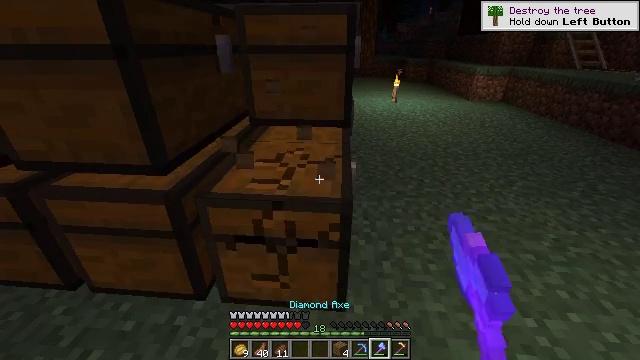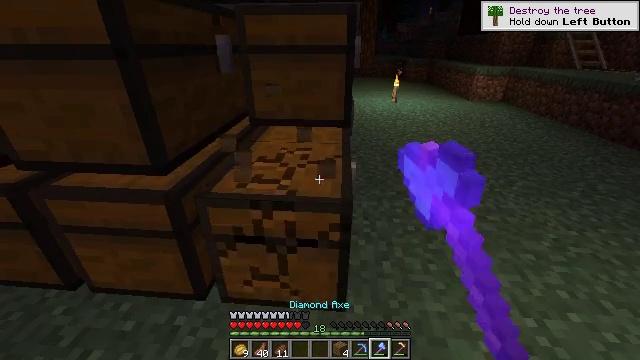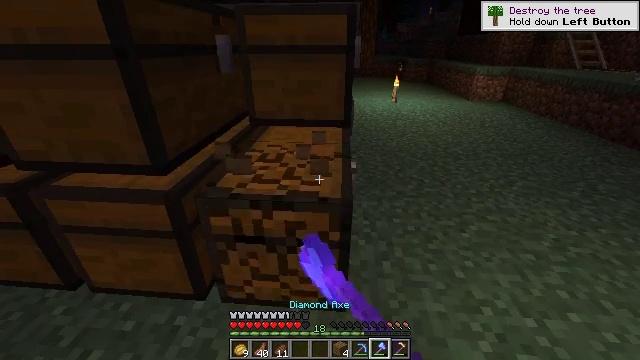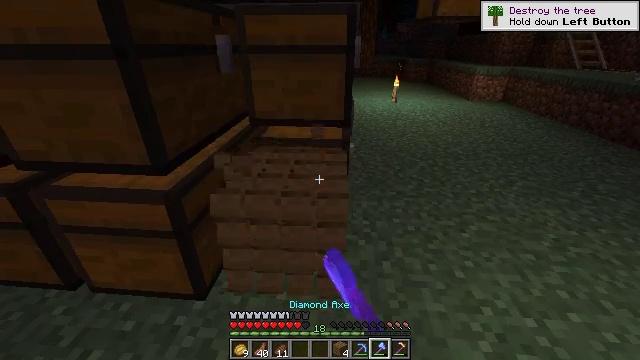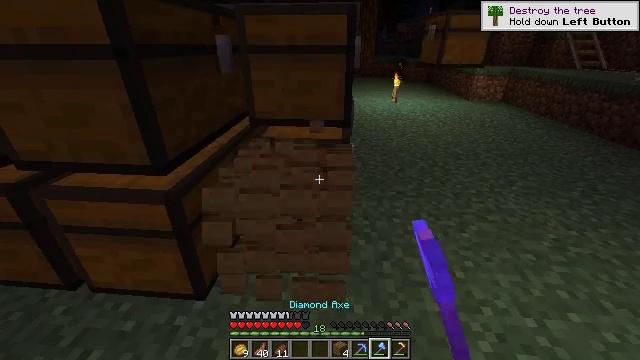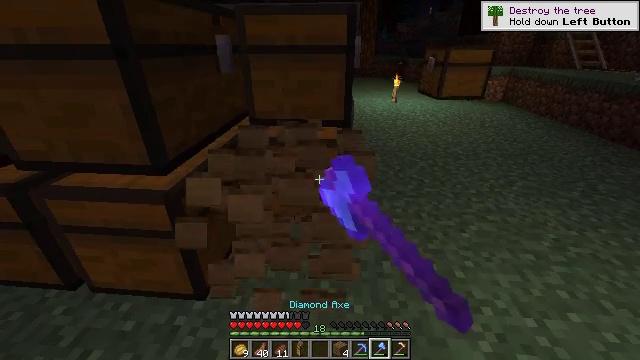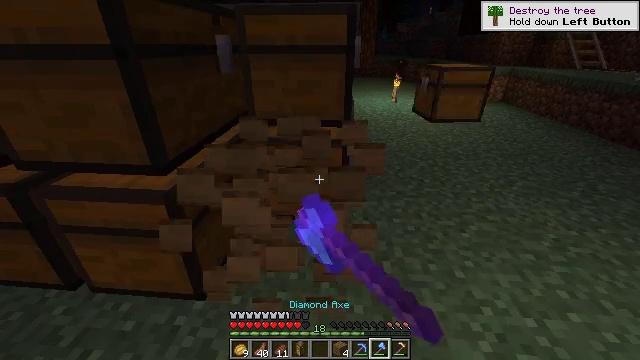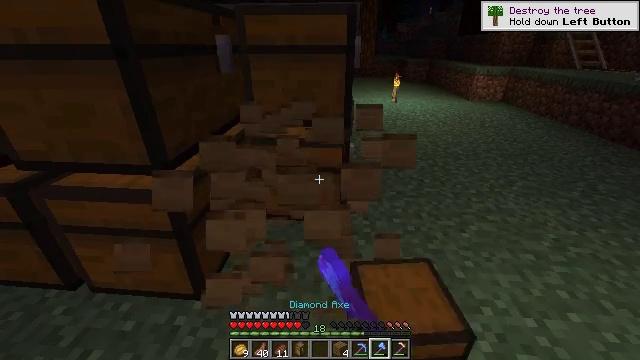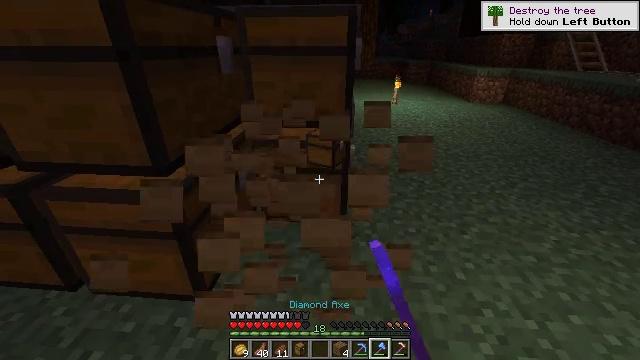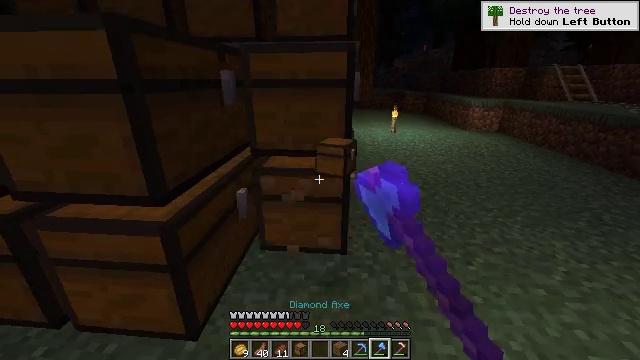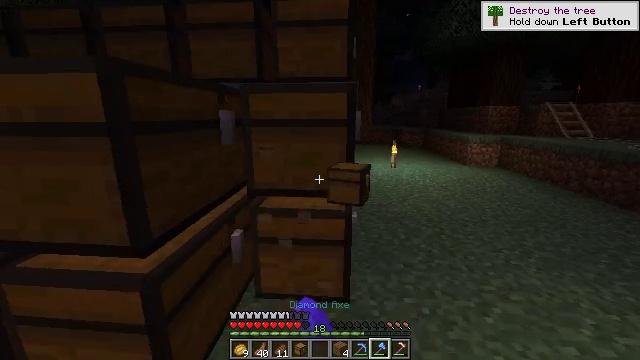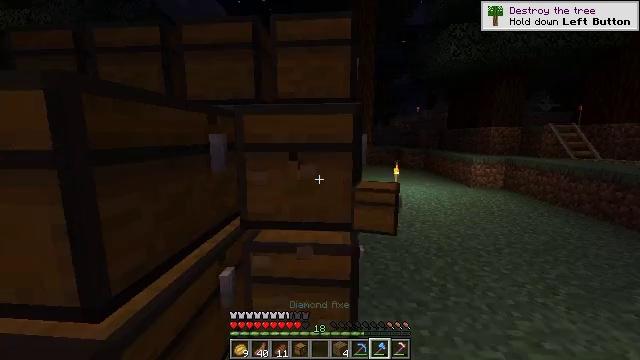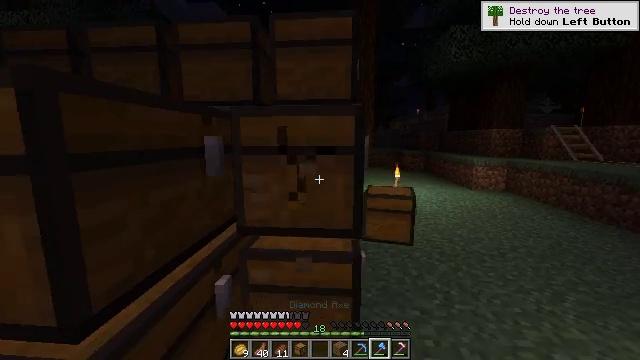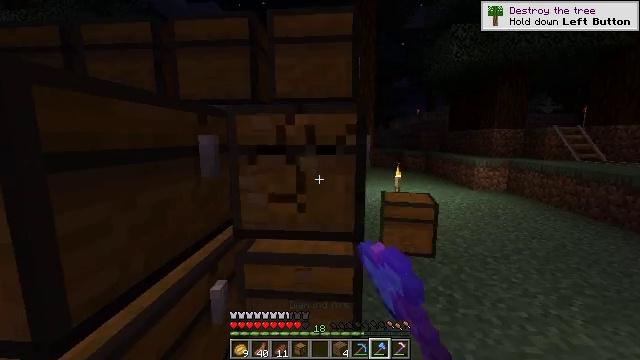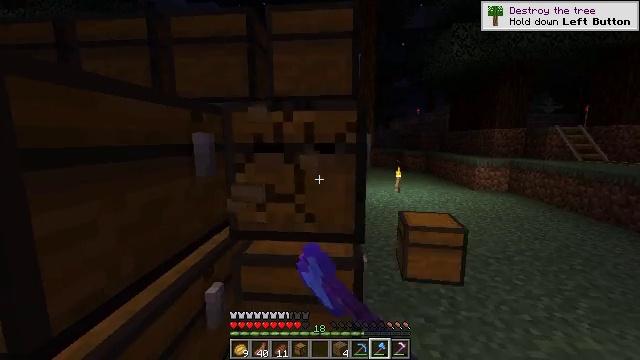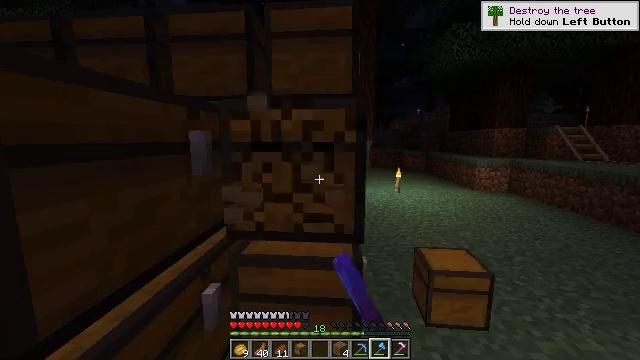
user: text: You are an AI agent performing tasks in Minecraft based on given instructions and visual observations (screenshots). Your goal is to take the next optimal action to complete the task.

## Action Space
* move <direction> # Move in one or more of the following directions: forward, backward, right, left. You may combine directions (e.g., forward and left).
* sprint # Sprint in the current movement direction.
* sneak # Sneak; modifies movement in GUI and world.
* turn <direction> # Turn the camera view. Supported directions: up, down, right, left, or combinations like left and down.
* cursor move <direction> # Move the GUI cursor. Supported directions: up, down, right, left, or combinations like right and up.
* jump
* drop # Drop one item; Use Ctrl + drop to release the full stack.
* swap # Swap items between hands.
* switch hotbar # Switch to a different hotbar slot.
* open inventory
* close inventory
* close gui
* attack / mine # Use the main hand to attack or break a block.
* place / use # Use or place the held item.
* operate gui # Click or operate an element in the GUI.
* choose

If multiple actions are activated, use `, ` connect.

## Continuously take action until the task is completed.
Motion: motion action
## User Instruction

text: mine block trapped chest
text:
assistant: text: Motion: attack / mine
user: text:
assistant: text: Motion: attack / mine
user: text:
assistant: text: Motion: attack / mine
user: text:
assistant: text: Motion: attack / mine
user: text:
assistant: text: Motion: attack / mine
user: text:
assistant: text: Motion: attack / mine
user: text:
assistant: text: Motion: attack / mine
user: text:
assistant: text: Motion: attack / mine
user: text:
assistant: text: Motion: move forward, turn up, attack / mine
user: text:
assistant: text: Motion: move forward, turn up, attack / mine
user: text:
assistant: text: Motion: move forward, turn up, attack / mine
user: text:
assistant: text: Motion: attack / mine
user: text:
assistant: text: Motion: attack / mine
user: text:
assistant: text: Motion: attack / mine
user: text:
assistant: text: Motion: attack / mine
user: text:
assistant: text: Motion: attack / mine
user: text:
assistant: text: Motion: attack / mine
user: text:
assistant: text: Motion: attack / mine
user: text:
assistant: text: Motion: attack / mine
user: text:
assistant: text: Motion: attack / mine
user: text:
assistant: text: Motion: attack / mine
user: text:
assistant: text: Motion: turn down, attack / mine
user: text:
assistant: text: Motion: turn down, attack / mine
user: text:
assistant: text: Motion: turn down, attack / mine
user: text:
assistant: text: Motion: turn down, attack / mine
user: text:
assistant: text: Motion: attack / mine
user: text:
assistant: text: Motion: attack / mine
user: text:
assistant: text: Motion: attack / mine
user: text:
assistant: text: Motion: attack / mine
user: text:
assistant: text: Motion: attack / mine